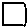
Label: square